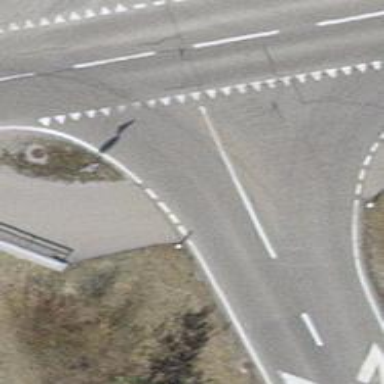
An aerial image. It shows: Unmarked crossing on the road.